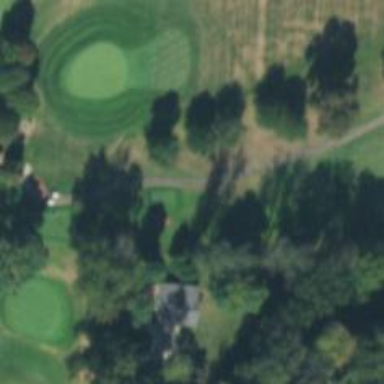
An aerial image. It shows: Path for both road and golf.